Question: I want to distribute app, but I received the error. I don't know the cause.
I use Xcode Version 13.0 (13A233)
An error was Encountered:
'''
Error Analyzing App Version (Build number request failed with error: BuildsService: ResponseErrors (1): Error status: 403, code: FORBIDDEN_ERROR, title: 'This request is forbidden for security reasons', detail: 'The API key in use does not allow this request', id: 65cc1b85-e0d4-4f86-8bab-e72d7149c9cc)
'''

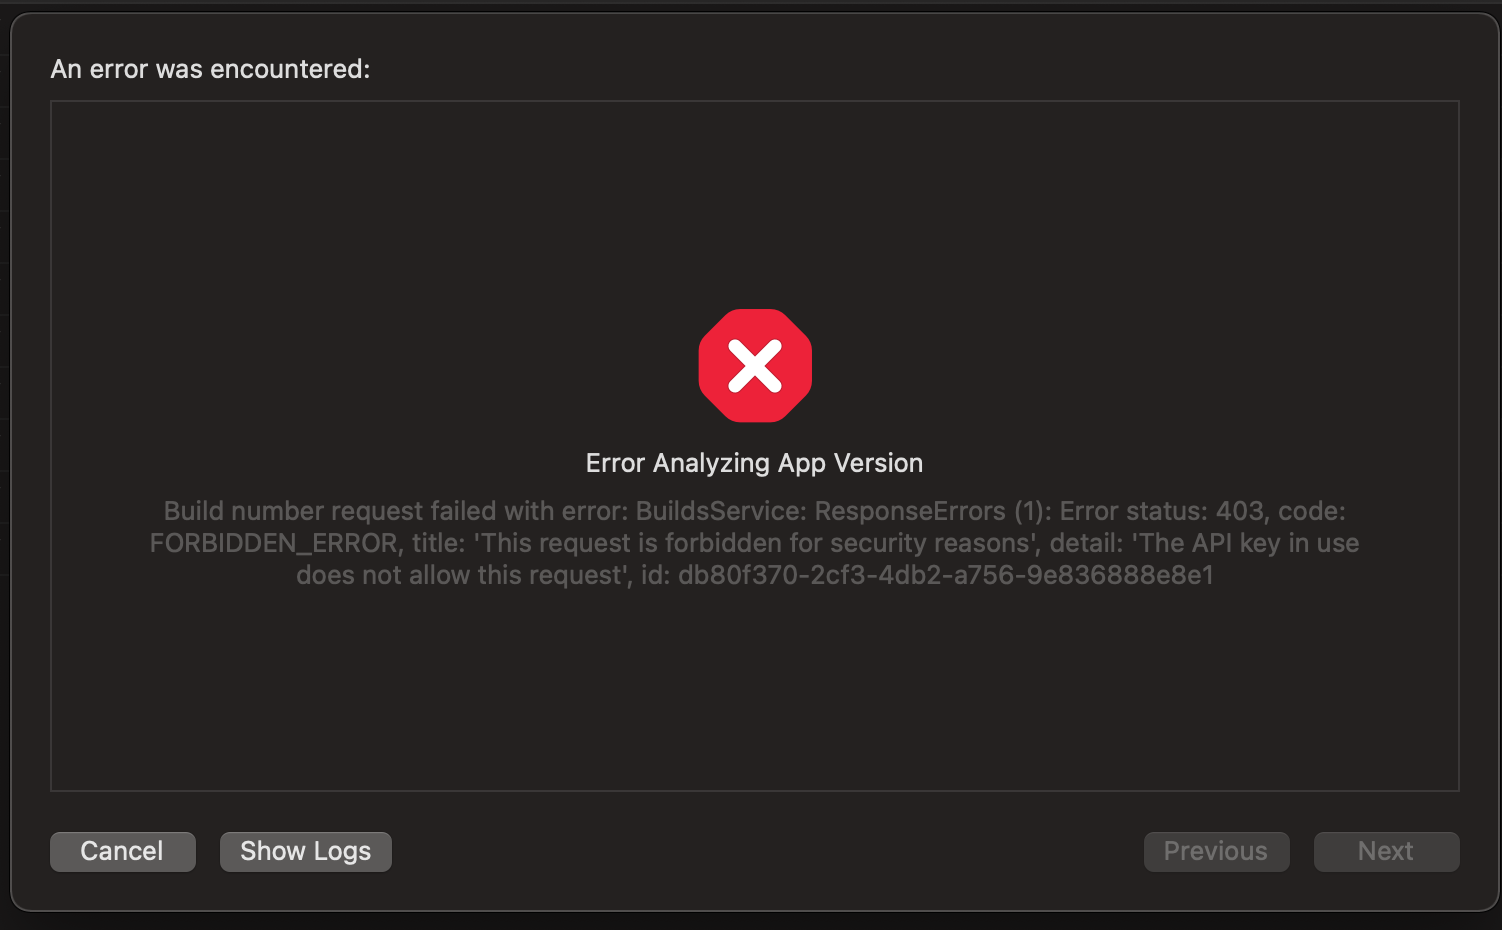
Answer: I fixed this issue by removing every Apple ID in Xcode except the one that has the developer role in App Store Connect for the app I was trying to validate / distribute. I assume Xcode was trying to use the wrong account at some point in the process.